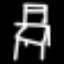
Label: chair